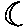
Label: moon